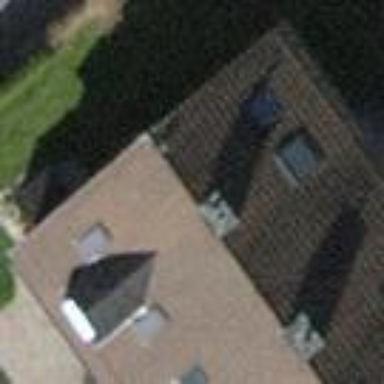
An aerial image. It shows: Terrace building with gabled roof.